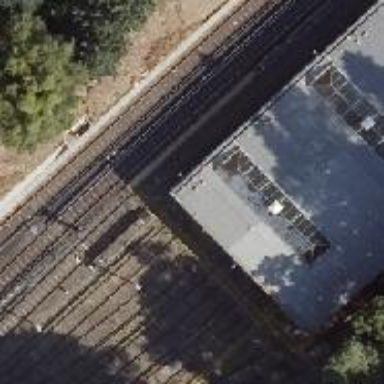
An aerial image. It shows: Yard area used for services next to electrified rail track with overhead electrification.